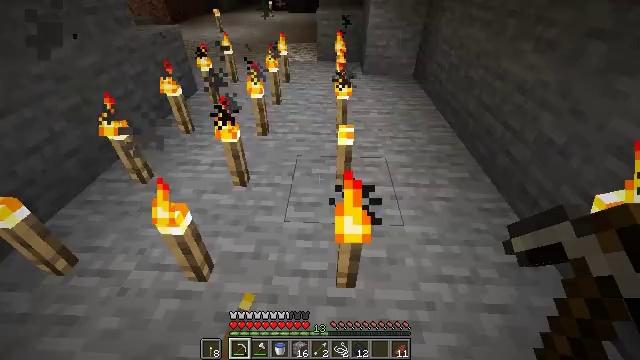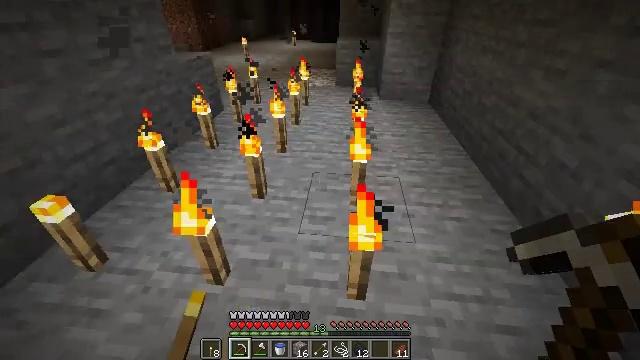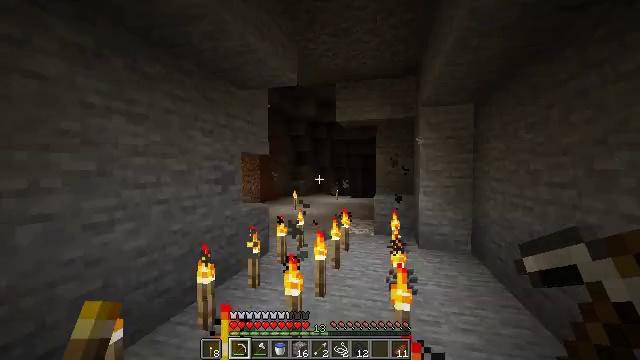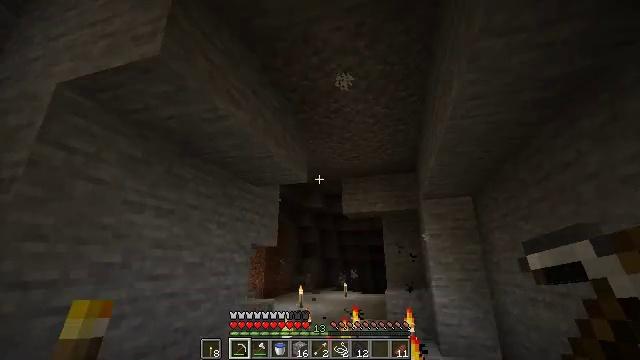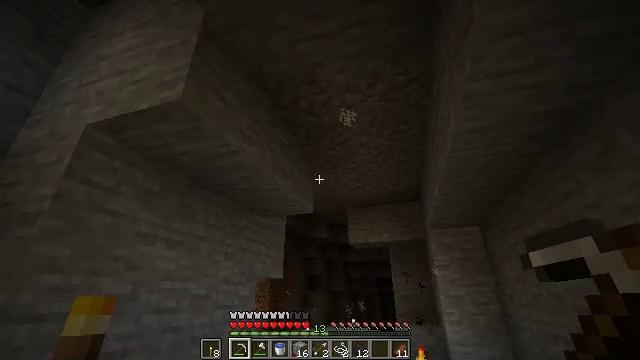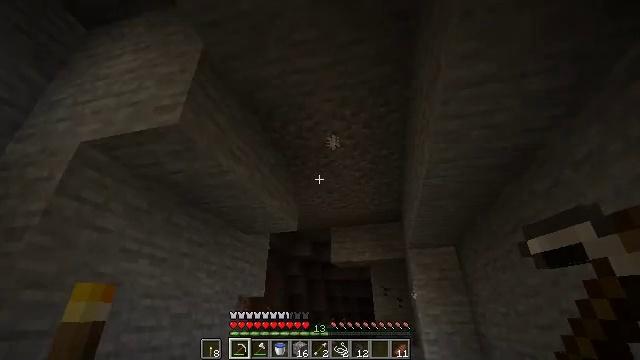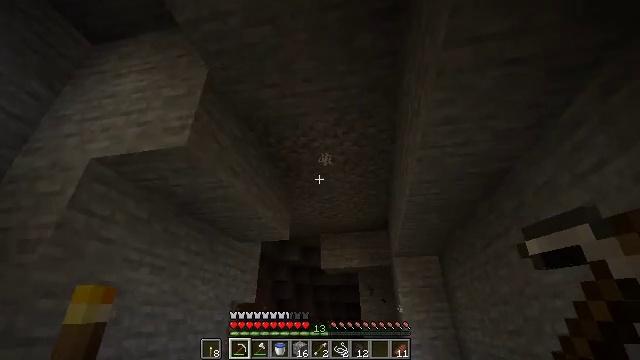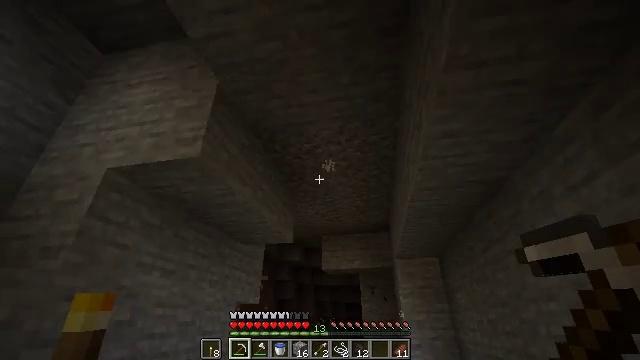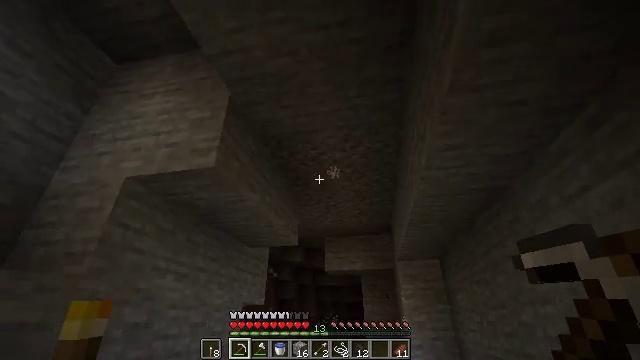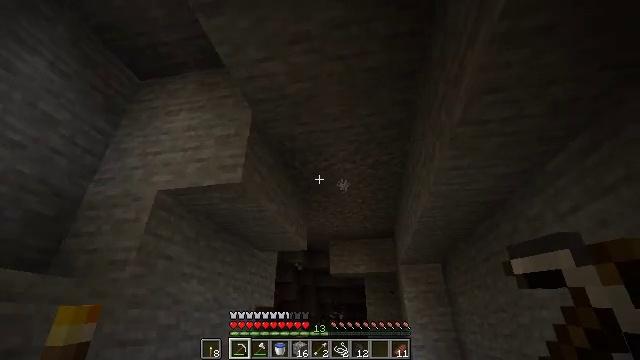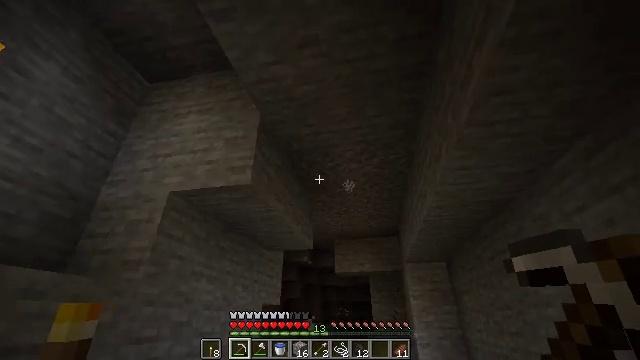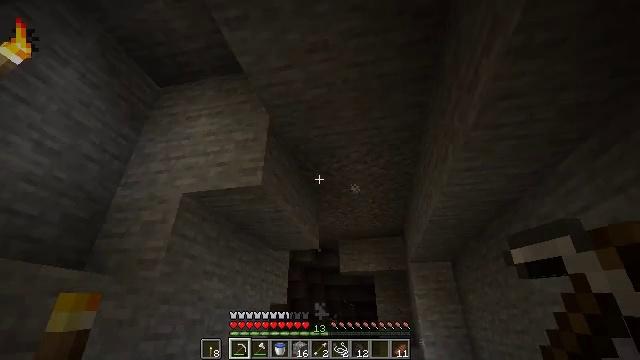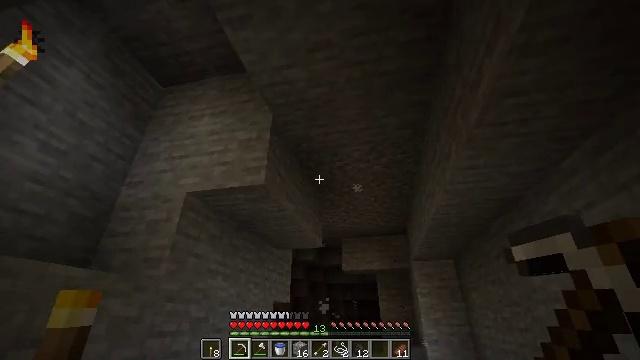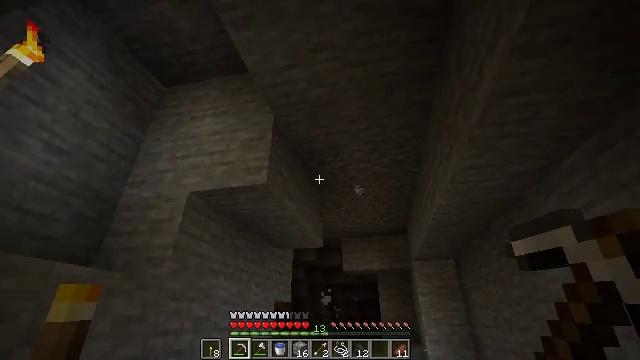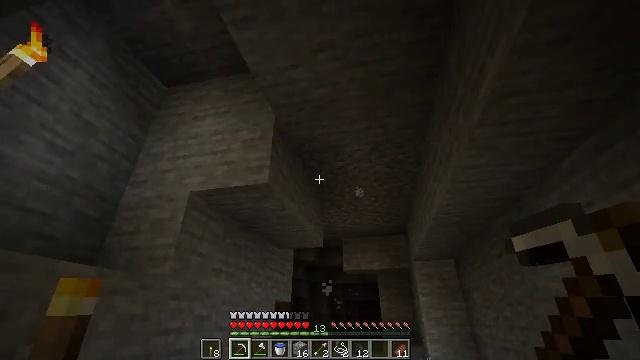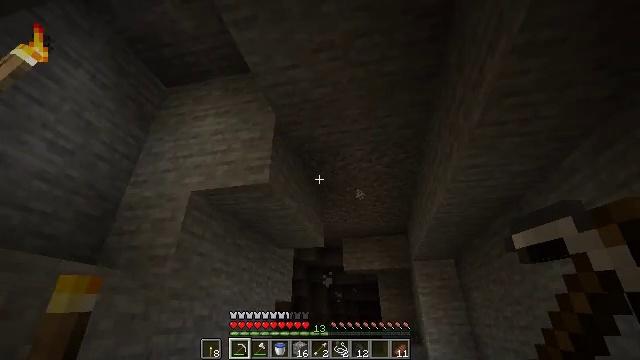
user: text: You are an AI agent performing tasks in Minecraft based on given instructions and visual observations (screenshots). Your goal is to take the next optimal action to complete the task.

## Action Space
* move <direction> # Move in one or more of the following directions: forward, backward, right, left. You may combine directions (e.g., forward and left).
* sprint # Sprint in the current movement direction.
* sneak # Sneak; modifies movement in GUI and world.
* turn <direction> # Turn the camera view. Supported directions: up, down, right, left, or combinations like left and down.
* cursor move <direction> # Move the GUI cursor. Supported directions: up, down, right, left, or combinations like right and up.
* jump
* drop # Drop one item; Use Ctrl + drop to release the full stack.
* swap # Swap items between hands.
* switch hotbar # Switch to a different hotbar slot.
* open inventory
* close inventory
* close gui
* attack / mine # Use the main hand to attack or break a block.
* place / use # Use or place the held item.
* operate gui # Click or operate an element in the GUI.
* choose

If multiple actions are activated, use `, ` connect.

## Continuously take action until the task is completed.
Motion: motion action
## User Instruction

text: Dig through gravel to clear a path.
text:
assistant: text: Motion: move back, turn left and up
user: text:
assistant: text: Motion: move back, turn left and up
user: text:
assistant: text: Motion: move back, turn left and up
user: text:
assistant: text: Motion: move back, turn left and up
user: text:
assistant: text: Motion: move back, turn right and up
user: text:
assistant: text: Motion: move back and move left, turn right and up
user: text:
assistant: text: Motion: move back and move left
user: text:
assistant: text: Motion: move back and move left
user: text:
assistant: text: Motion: move back and move left
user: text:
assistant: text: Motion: no_op
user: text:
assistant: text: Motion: no_op
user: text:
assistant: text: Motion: no_op
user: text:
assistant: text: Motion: no_op
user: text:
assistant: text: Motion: no_op
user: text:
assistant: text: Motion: no_op
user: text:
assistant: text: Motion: move forward
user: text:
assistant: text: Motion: move forward, turn right and down
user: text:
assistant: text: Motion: move forward, turn right and down
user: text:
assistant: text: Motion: move forward
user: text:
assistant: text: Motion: move forward
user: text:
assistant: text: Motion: move forward, turn down
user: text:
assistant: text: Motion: move forward and move right
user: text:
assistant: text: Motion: move forward and move right
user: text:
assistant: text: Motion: move forward and move right
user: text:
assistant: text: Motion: move forward and move right
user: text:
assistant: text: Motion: move forward and move right, turn left
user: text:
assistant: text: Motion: move forward
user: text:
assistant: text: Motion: move forward
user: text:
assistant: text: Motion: move forward
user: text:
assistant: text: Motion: move forward, turn left and up